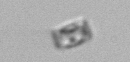
Label: Bacillariophyceae_morphotype1